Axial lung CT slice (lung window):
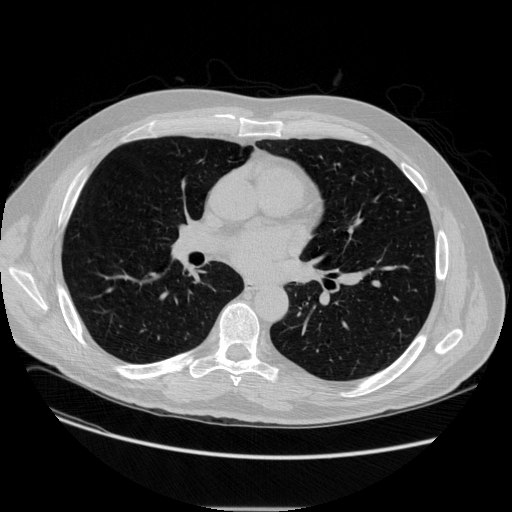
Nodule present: no